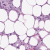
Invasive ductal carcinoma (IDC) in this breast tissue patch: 0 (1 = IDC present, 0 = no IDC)